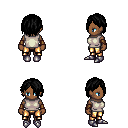
a pixel art fantasy rpg character, female body template, human, dark skin, white sleeveless shirt, gold greaves, black bangs hairstyle, leather bracers, metal boots, four views (front, back, left, right), 2x2 character sprite sheet, small pixel art, hard edges, no anti-aliasing